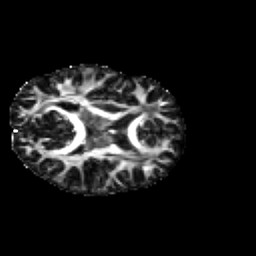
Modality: FA
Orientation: axial
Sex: female
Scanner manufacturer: siemens
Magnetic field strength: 3 T
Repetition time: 5 s
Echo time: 0.071 s